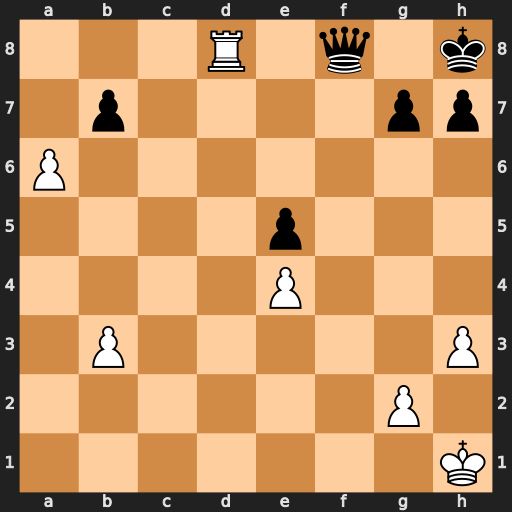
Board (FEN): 3R1q1k/1p4pp/P7/4p3/4P3/1P5P/6P1/7K
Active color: w
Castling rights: -
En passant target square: -
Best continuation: Rxf8#